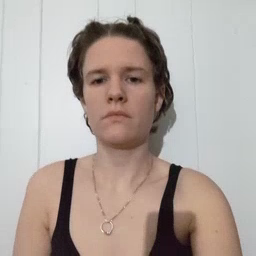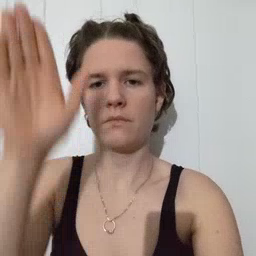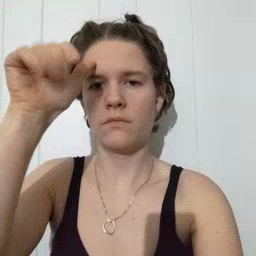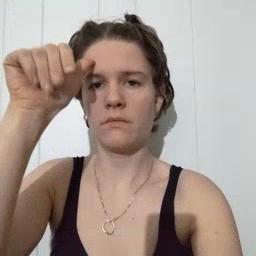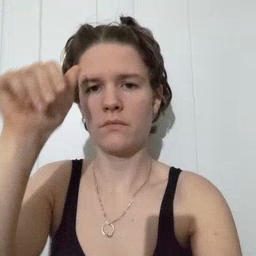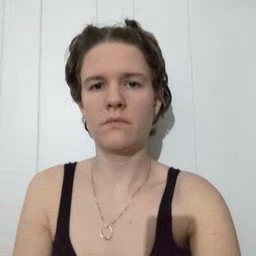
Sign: donkey